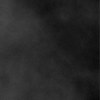
Label: dusty